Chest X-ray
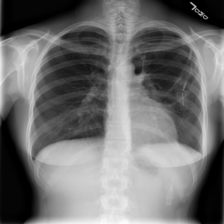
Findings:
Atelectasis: negative
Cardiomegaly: negative
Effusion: negative
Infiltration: negative
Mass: negative
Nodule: negative
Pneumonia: negative
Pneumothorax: negative
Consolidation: negative
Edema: negative
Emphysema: negative
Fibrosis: negative
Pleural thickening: negative
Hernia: negative